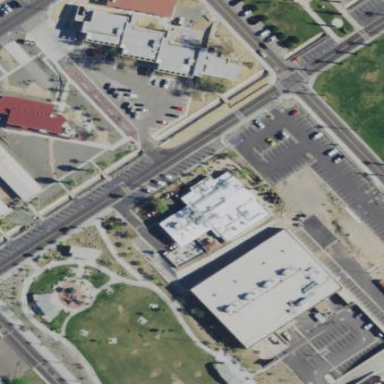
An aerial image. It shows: Street-side parking area.